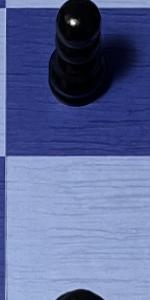
Label: Empty